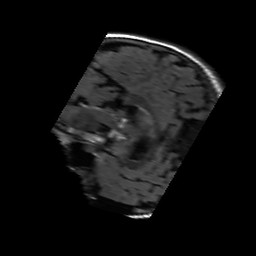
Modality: FLAIR
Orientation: sagittal
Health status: ill
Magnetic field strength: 3 T